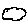
Label: cloud